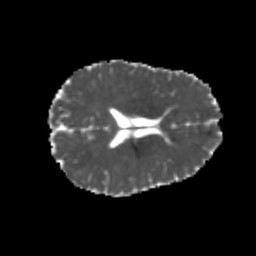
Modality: MD
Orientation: axial
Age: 22
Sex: female
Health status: healthy
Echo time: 0.074 s